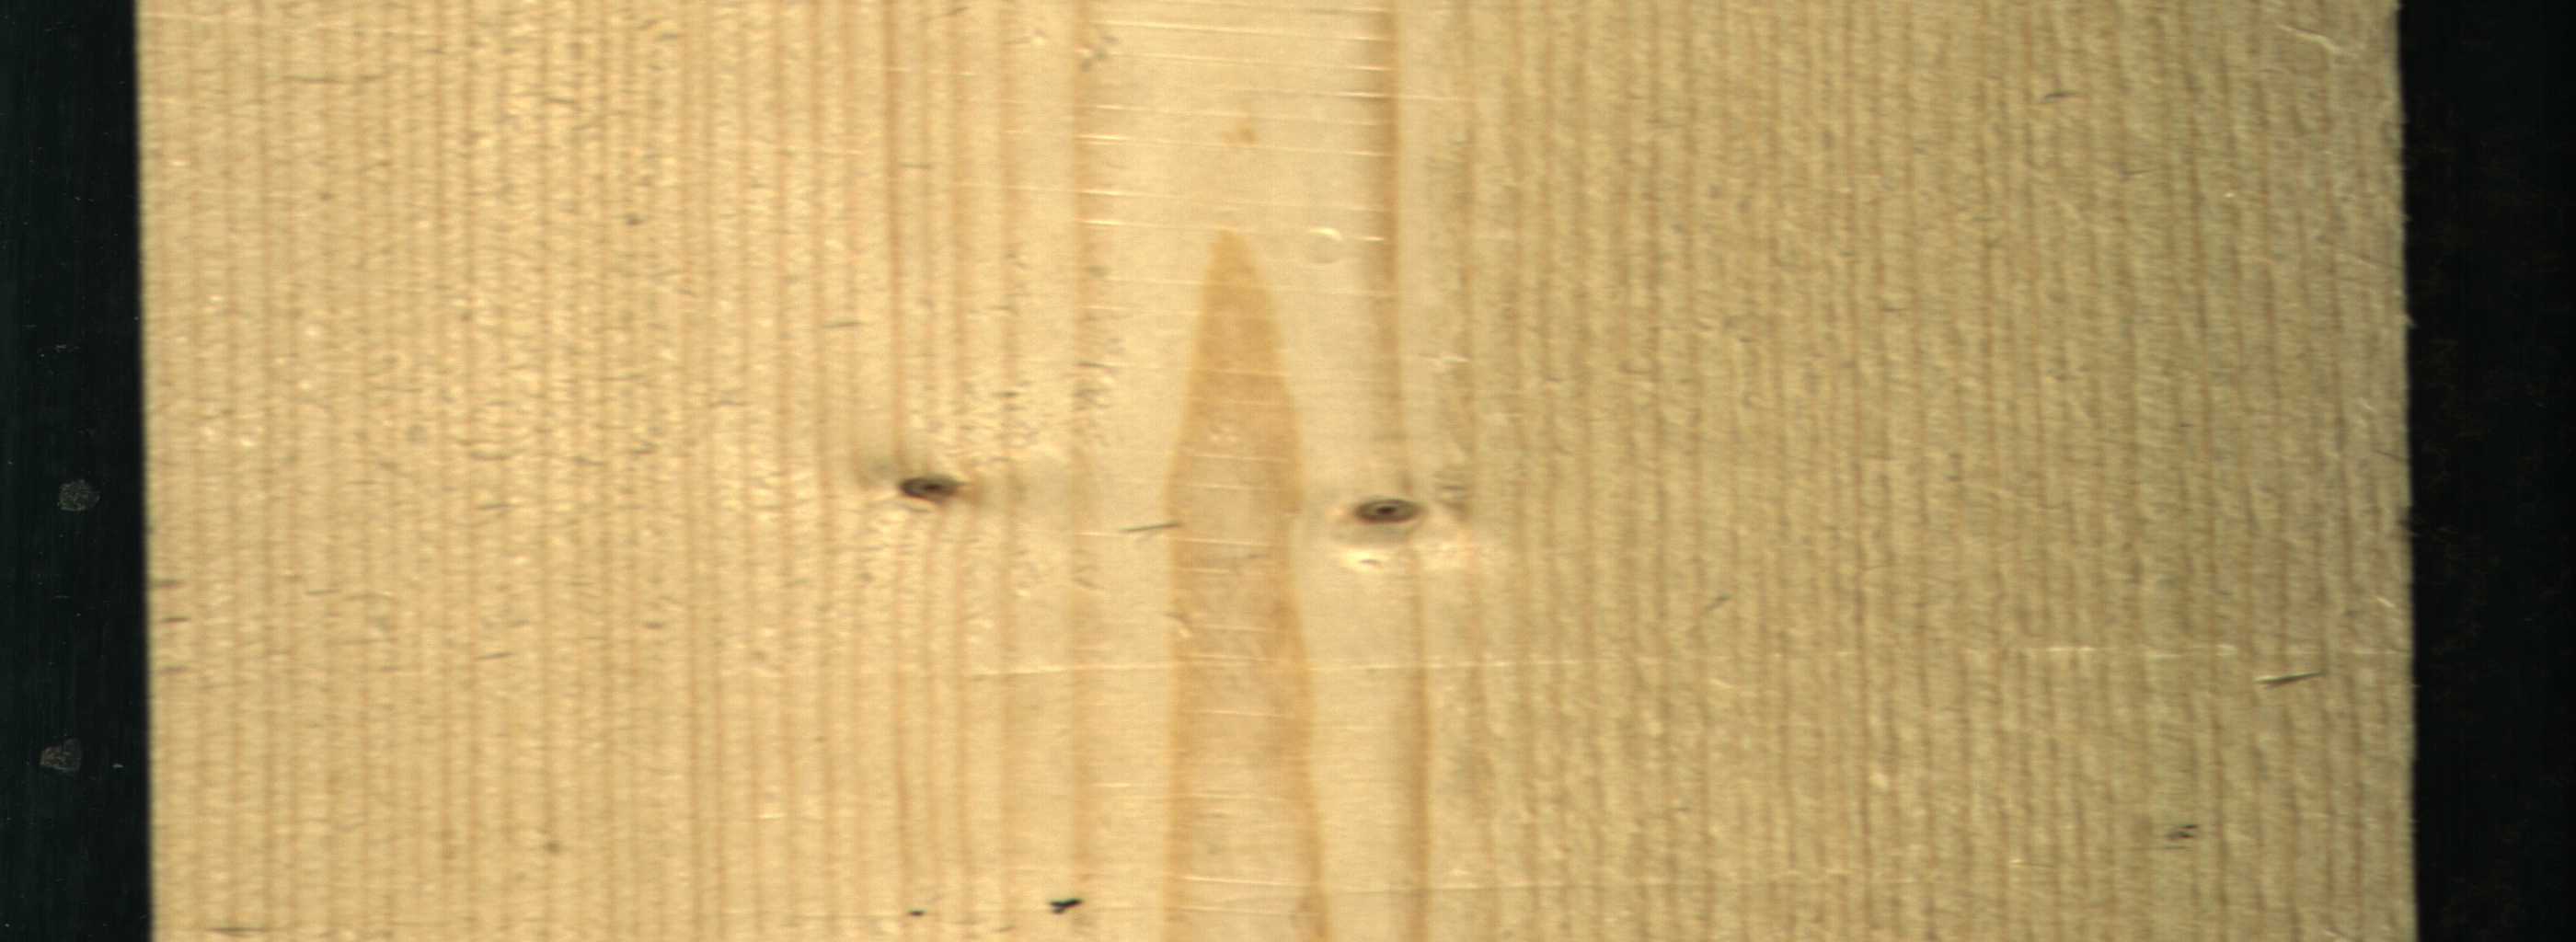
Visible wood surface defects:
Live_Knot
Live_Knot